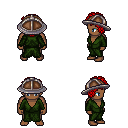
a pixel art fantasy rpg character, male body template, human, dark skin, green robe, gold greaves, red curly afro hairstyle, chain helm, four views (front, back, left, right), 2x2 character sprite sheet, small pixel art, hard edges, no anti-aliasing